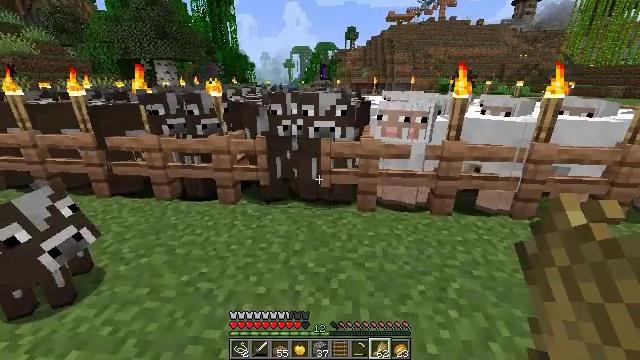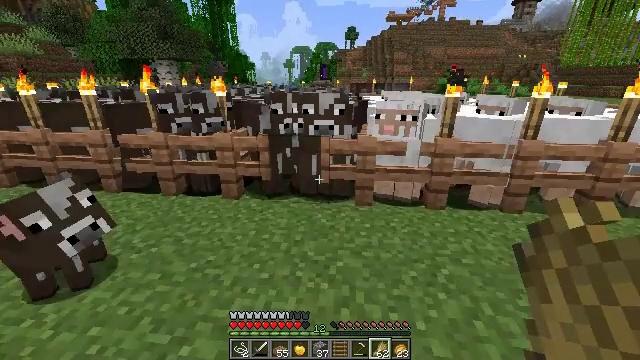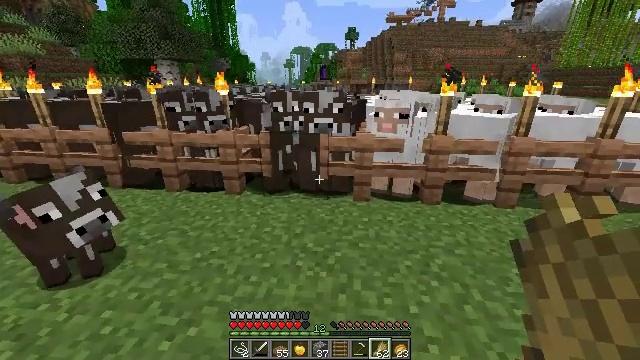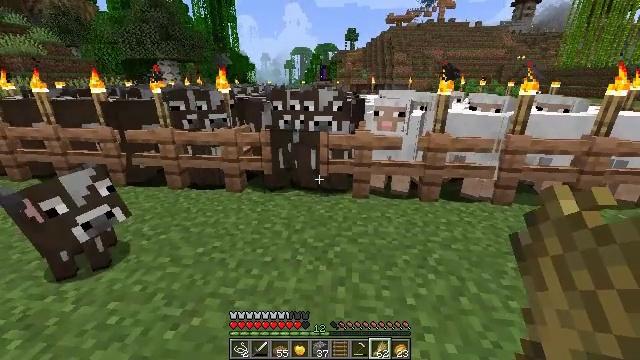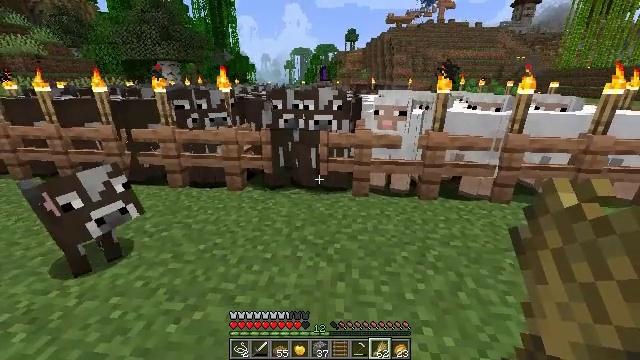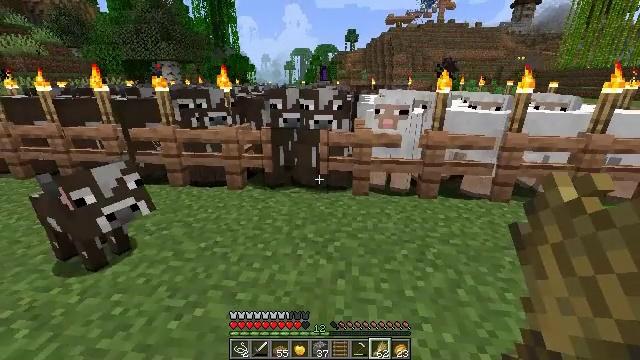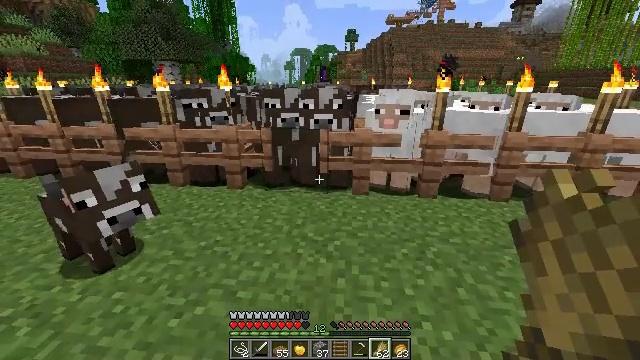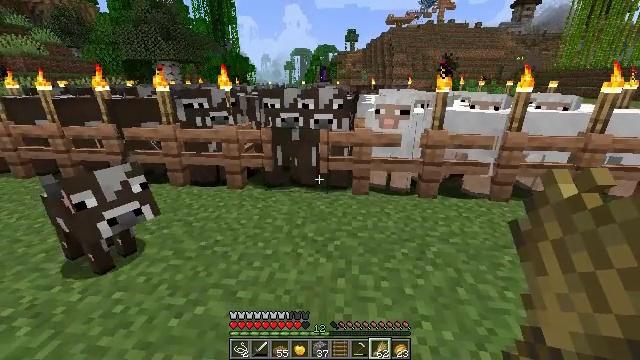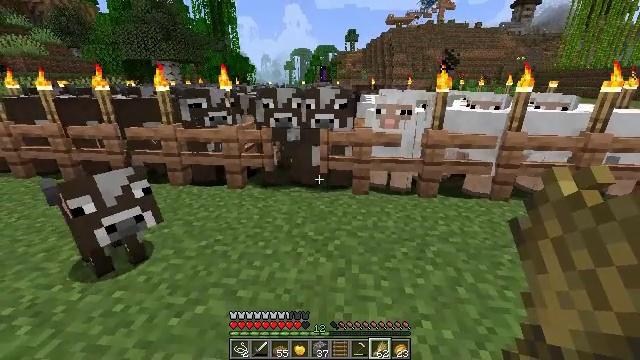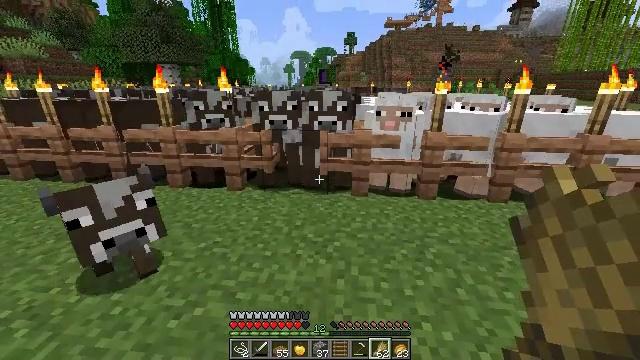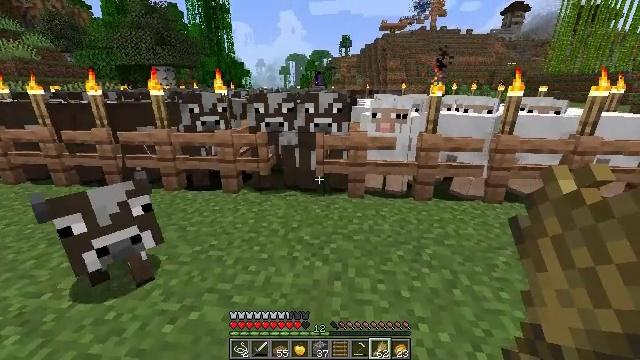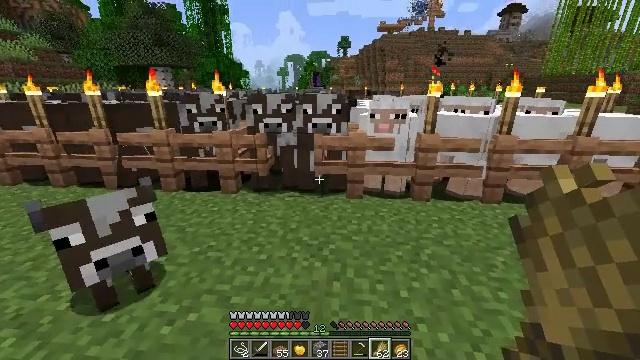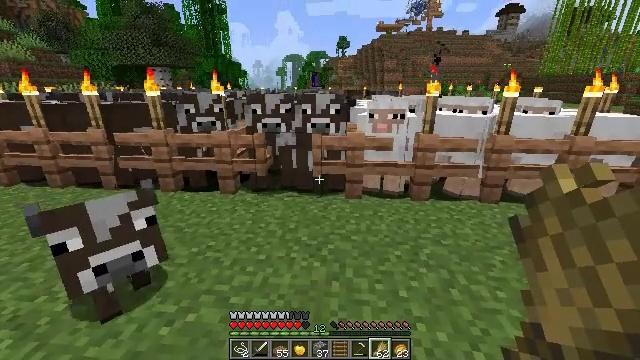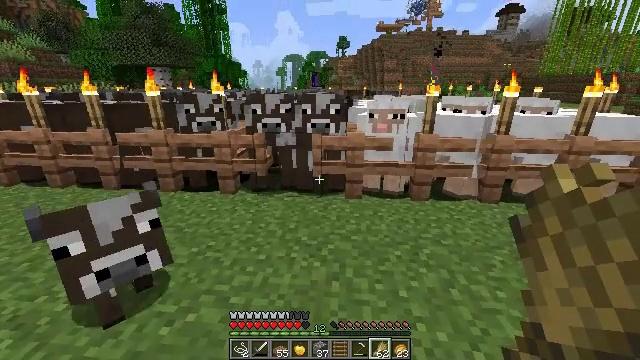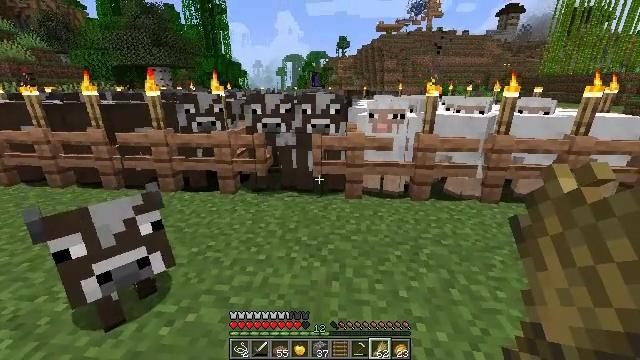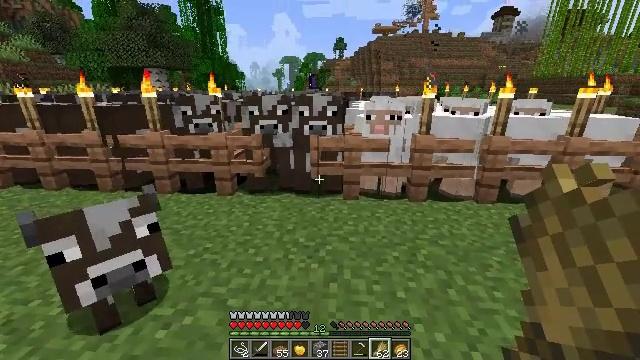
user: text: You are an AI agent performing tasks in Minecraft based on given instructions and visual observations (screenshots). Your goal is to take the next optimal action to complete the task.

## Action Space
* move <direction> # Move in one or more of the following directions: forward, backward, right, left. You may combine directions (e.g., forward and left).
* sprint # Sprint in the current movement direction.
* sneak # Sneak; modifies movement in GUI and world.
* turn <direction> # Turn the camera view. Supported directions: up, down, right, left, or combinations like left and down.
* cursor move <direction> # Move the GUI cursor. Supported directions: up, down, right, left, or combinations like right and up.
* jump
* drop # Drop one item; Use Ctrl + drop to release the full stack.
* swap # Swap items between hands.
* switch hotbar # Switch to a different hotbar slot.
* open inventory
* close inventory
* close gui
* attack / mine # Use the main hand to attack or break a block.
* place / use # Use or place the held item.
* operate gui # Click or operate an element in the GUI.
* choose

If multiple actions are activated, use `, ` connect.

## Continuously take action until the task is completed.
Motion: motion action
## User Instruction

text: Break the jungle fence gate.
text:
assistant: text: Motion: no_op
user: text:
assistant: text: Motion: no_op
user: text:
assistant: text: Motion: no_op
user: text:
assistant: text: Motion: no_op
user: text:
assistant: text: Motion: no_op
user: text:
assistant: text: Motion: no_op
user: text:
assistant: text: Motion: no_op
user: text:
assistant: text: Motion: no_op
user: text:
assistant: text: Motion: no_op
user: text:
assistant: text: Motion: no_op
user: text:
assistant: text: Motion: no_op
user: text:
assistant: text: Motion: no_op
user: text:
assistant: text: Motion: no_op
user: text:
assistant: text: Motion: no_op
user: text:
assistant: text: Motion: no_op
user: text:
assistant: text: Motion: no_op
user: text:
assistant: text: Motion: no_op
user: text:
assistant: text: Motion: move forward
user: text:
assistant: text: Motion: move forward
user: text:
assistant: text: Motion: move forward
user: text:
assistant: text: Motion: move forward, turn down
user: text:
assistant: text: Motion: no_op
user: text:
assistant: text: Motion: no_op
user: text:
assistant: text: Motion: no_op
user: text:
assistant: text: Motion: no_op
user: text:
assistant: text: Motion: no_op
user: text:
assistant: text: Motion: no_op
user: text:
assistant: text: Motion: no_op
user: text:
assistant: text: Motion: no_op
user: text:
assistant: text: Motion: no_op